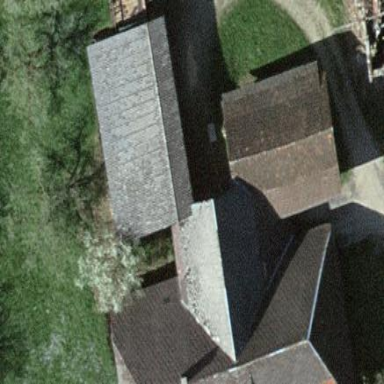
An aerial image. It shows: Farm building.